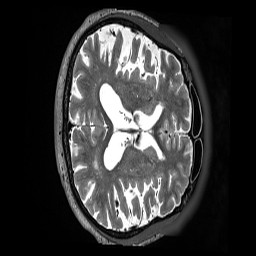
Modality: T2w
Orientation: axial
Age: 75
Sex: female